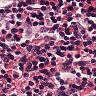
Metastatic tissue present: no